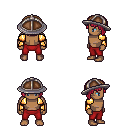
a pixel art fantasy rpg character, male body template, human, dark skin, gold arm armor, red pants, ruby red pageboy hairstyle, chain helm, four views (front, back, left, right), 2x2 character sprite sheet, small pixel art, hard edges, no anti-aliasing